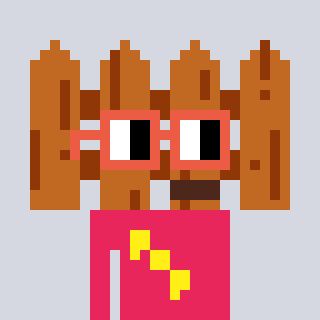
a pixel art character with square orange glasses, a fence-shaped head and a redpinkish-colored body on a cool background